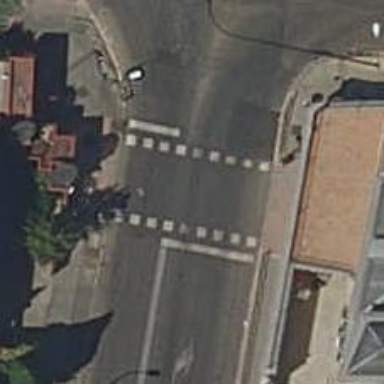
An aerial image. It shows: Crossing with traffic signals.